Field crop: tomato
Growth stage: 1
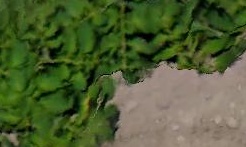
Species: tomato